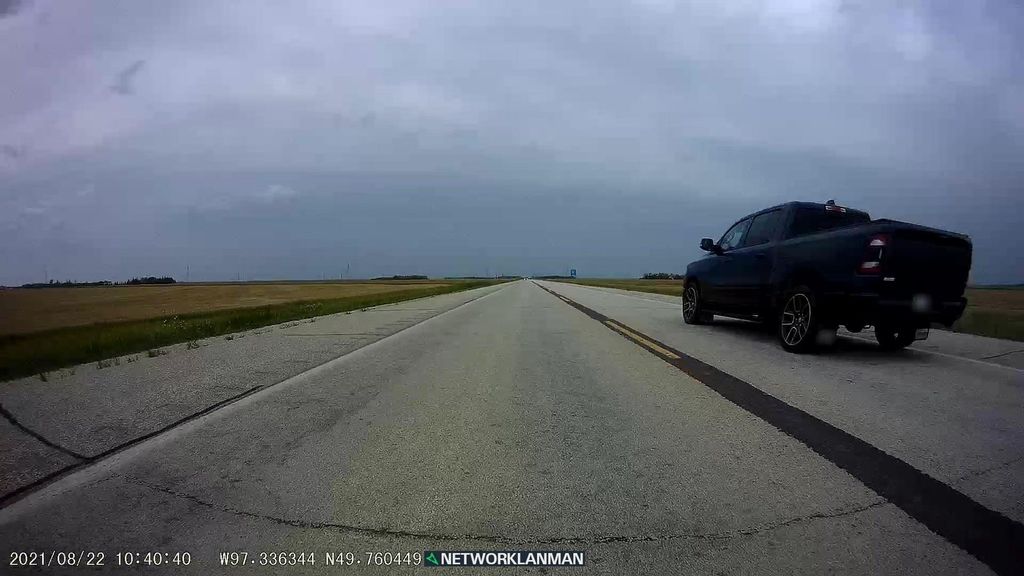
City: winnipeg